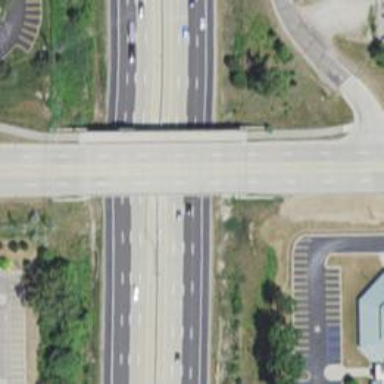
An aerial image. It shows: Secondary road with bridge.